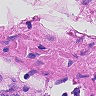
Metastatic tissue present: no